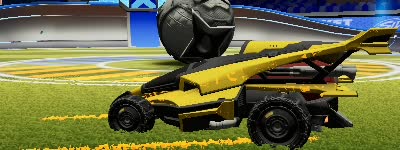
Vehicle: aftershock